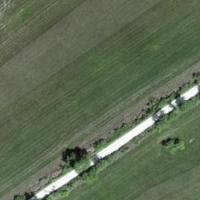
EUNIS habitat code: 21
Species observed at this site:
Gonepteryx rhamni
Rhamnus cathartica
Celastrina argiolus